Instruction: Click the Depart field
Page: home
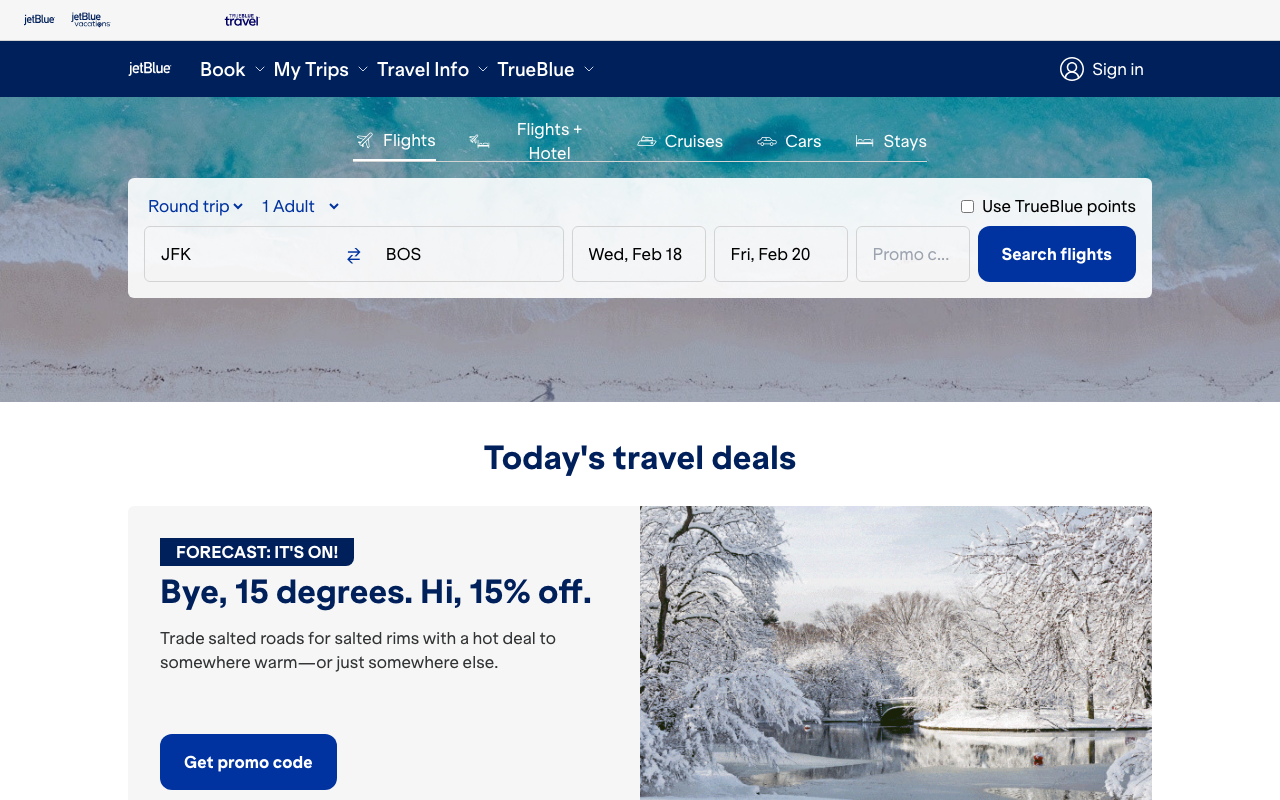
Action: click